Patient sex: M
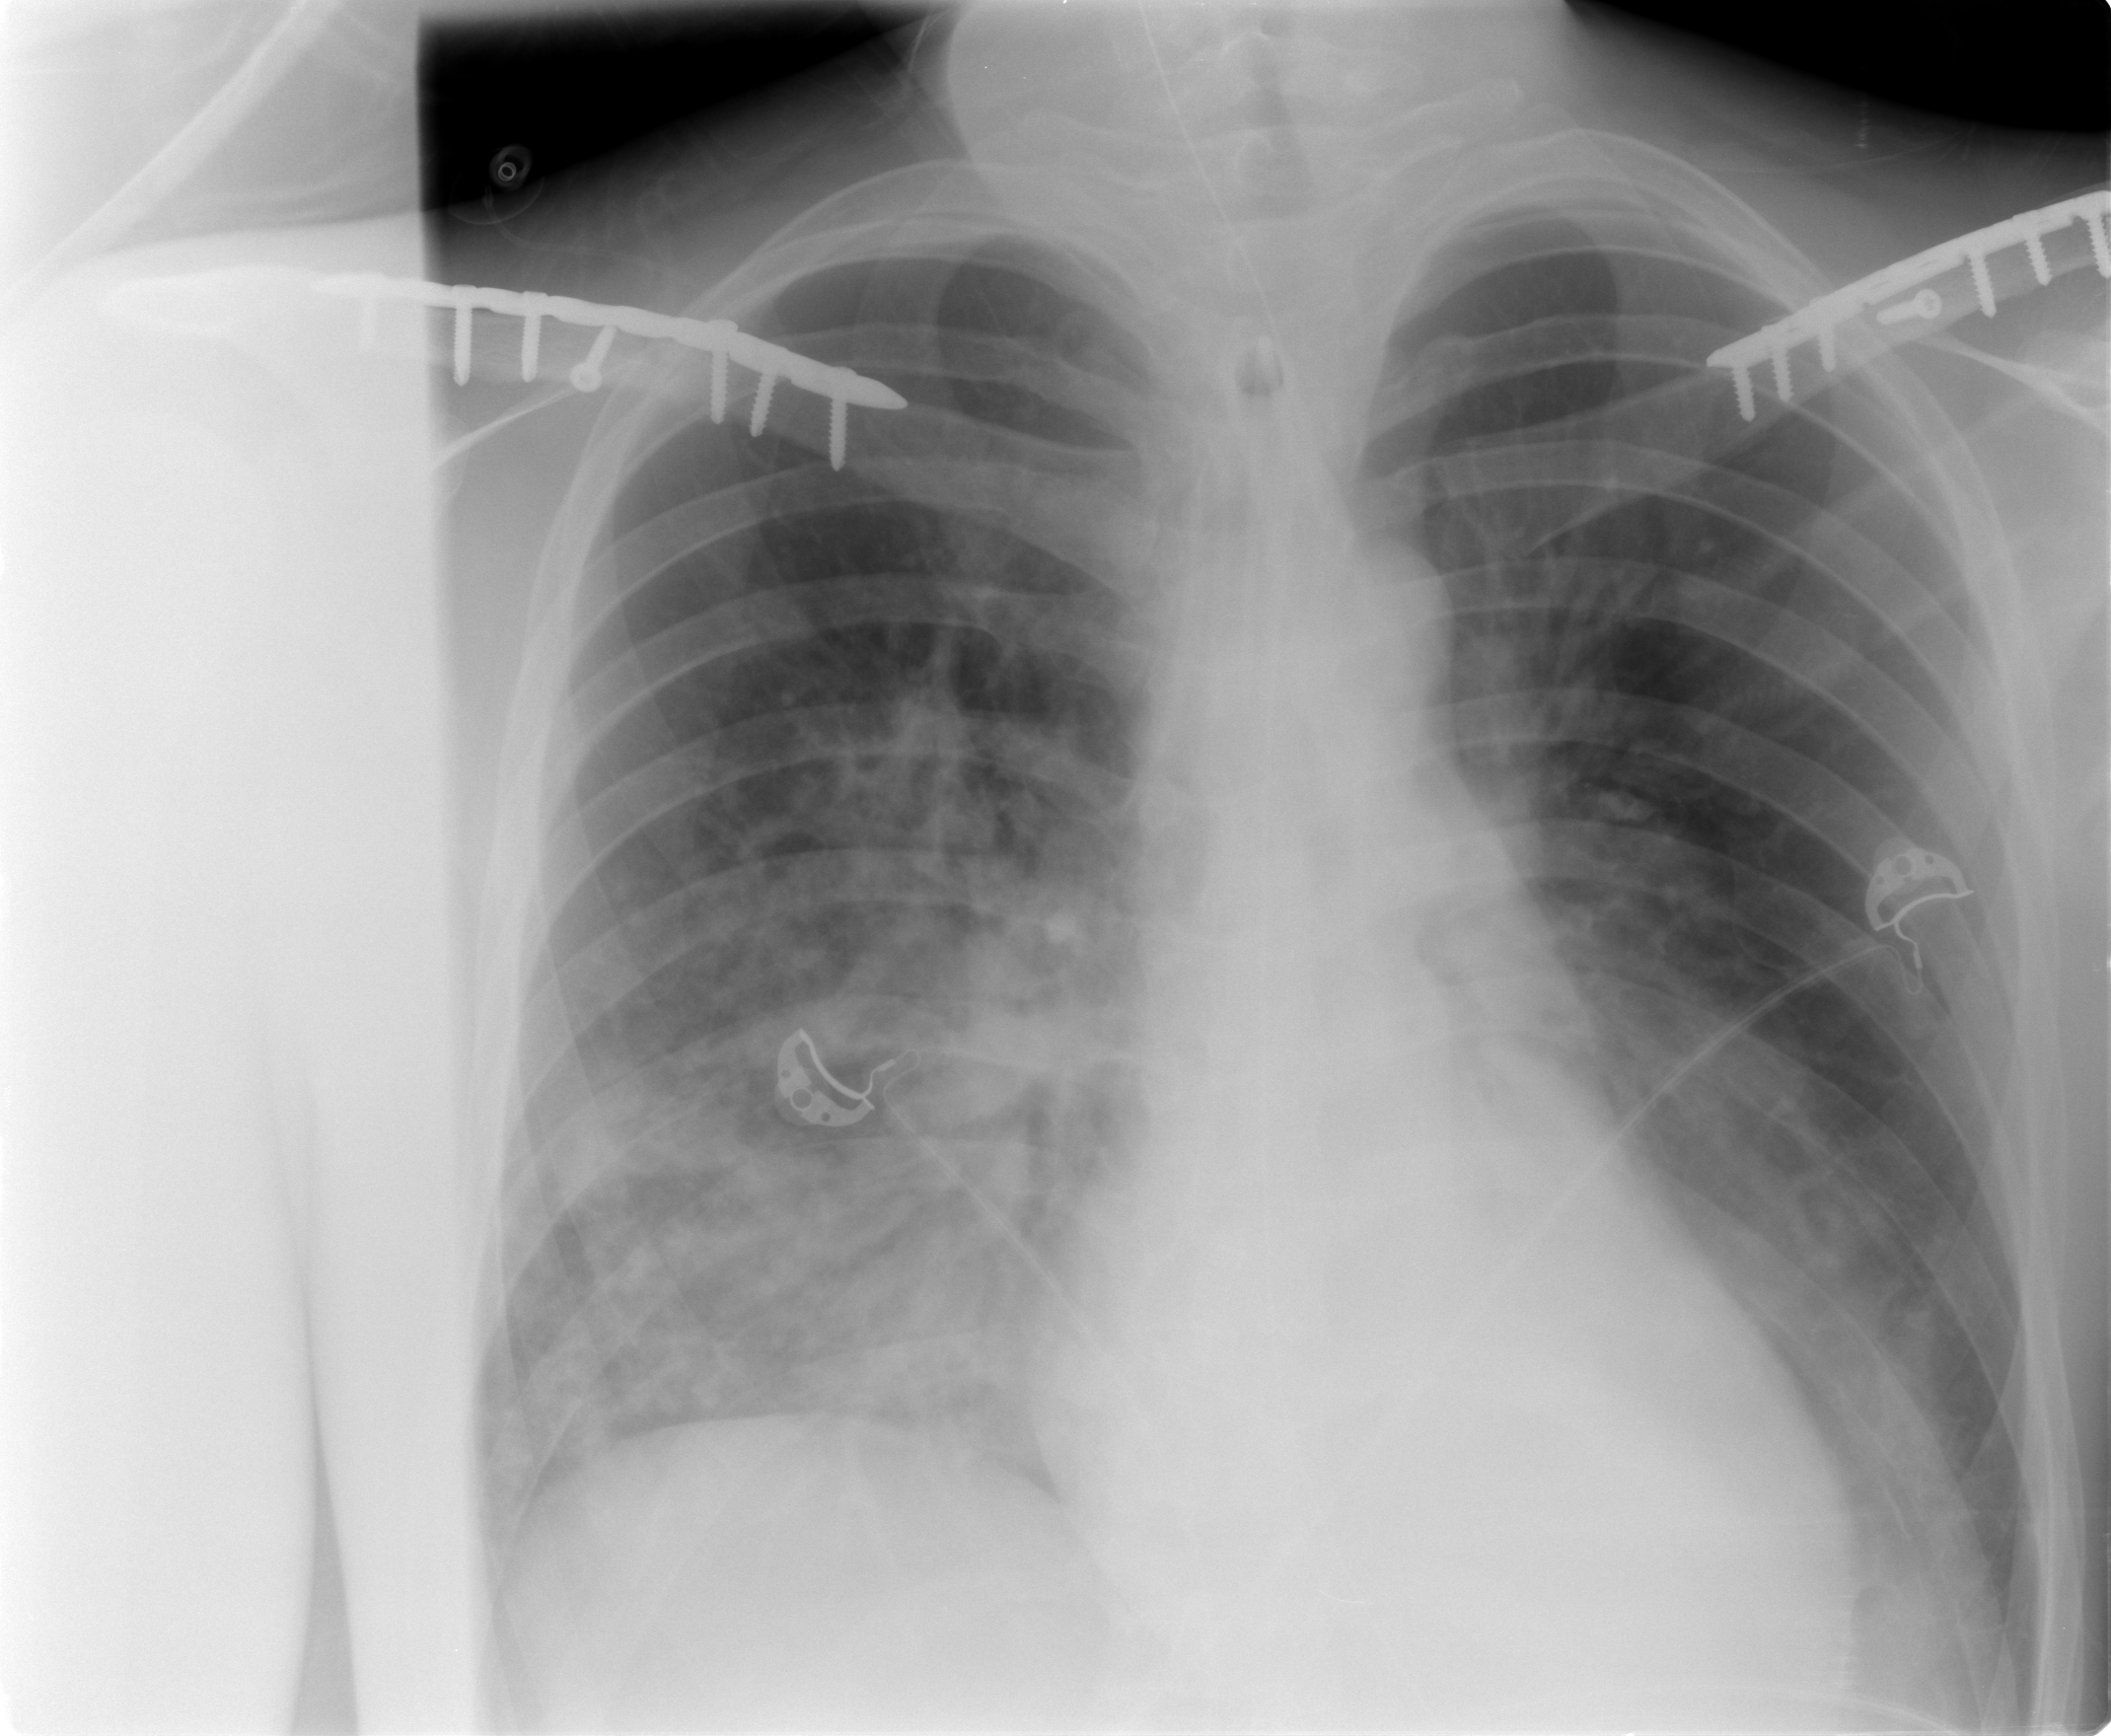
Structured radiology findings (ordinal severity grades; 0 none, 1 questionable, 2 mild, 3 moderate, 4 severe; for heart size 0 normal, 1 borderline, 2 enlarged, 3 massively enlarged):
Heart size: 0
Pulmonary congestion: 0
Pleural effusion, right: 0
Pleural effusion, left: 0
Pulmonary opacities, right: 3
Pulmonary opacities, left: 2
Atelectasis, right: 2
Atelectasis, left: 2